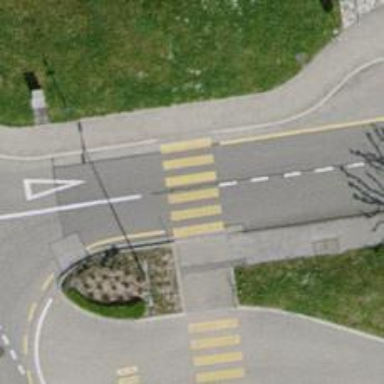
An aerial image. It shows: Zebra crossing on the road.